This time-frequency spectrogram was computed from a bearing vibration snapshot; brighter regions carry more energy. Determine the bearing's health state. Answer with exactly one of: normal, inner_race, outer_race, ball.
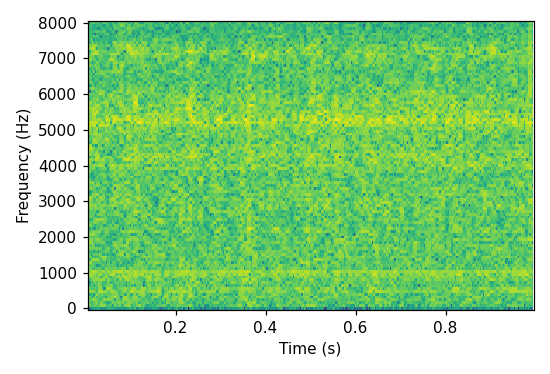
Answer: inner_race